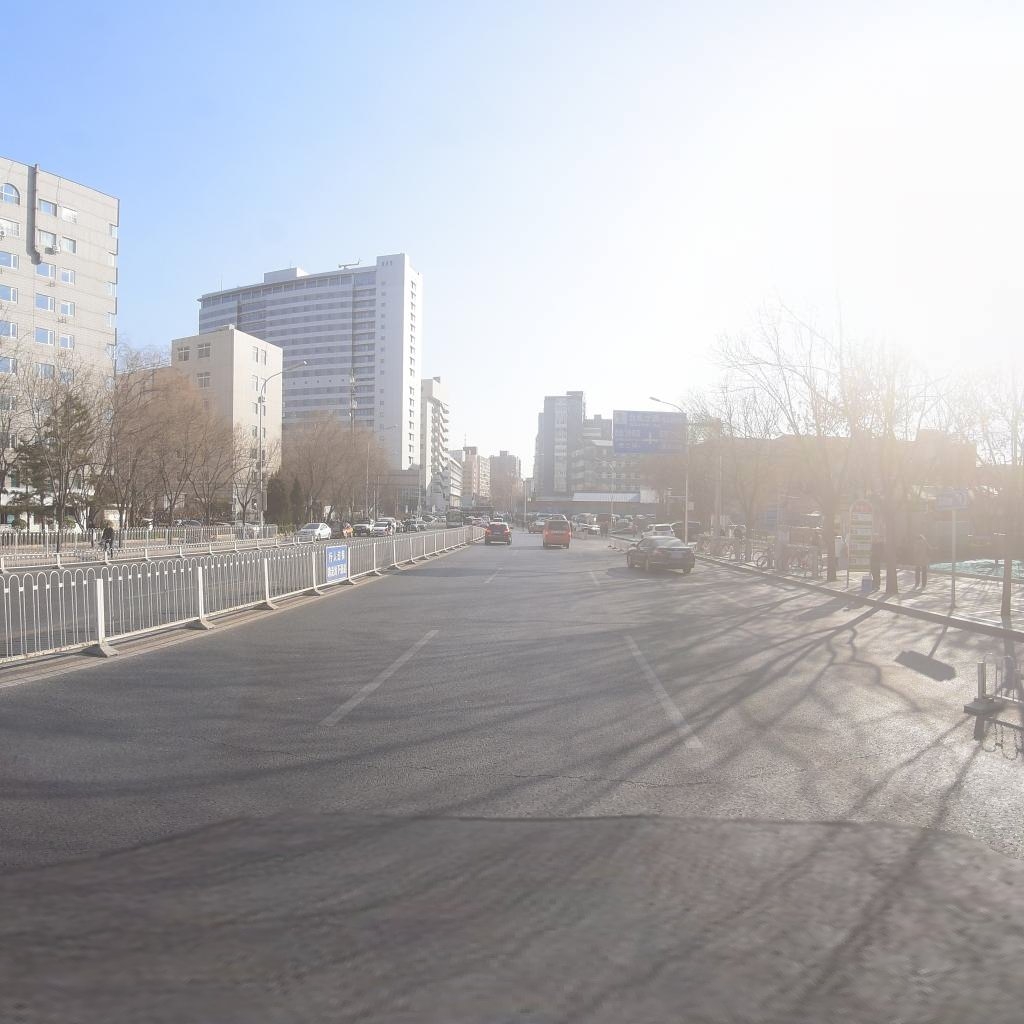
Region: Xicheng
Road damage annotations: transverse crack